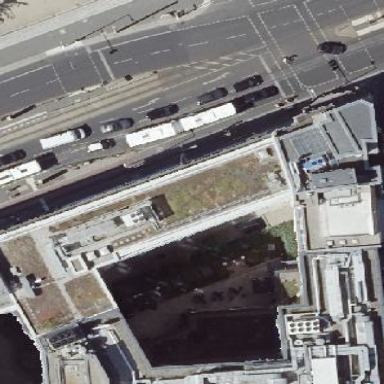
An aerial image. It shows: Office building with flat black tar roof.